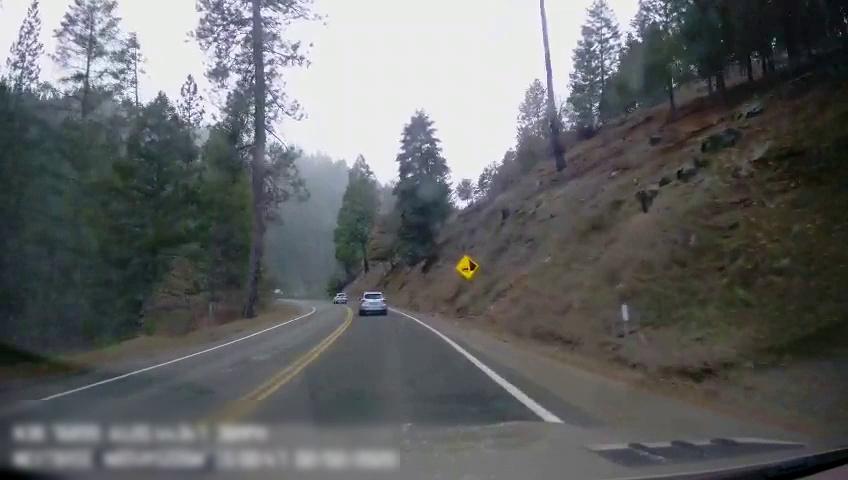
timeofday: Day
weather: Cloudy
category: Drivable Space
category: Vehicles | SUV
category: Vehicles | SUV
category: Lanes | Alternate Lane
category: Lanes | Current Lane
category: Lanes | Opposite Lane
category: Lanes | Opposite Lane
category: Traffic | Signs